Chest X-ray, AP view. Patient: 58 years old, sex M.
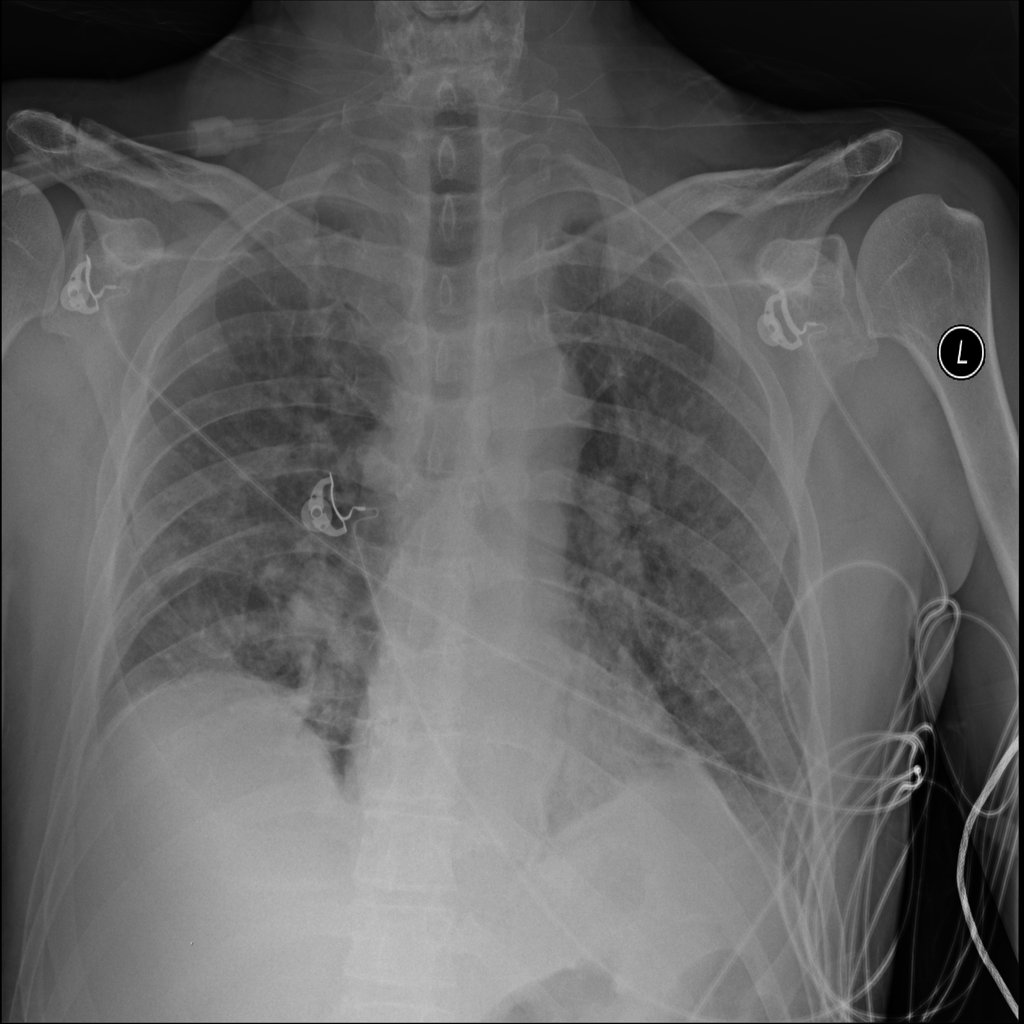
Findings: Nodule